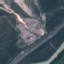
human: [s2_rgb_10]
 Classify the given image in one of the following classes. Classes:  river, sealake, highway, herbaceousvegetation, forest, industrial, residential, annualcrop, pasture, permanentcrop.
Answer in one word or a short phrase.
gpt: Highway